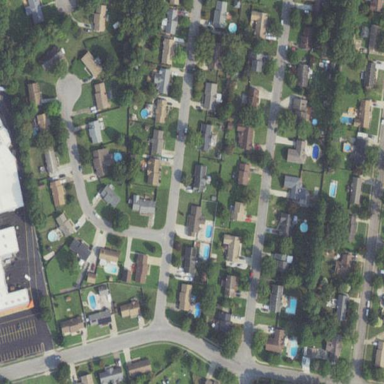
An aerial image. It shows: Residential area within neighborhood.